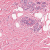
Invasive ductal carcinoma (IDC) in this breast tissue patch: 0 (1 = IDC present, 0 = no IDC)